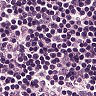
Metastatic tissue present: no